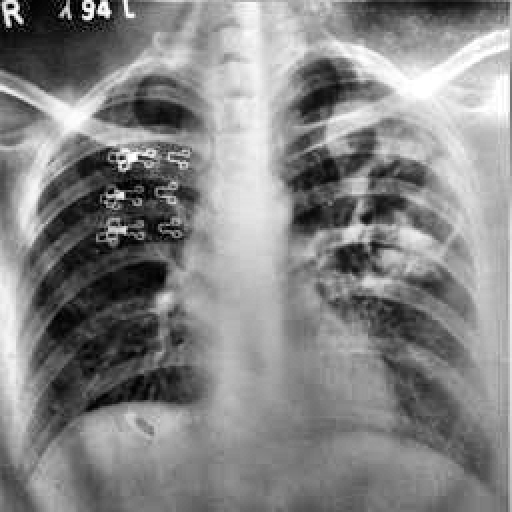
Finding: TUBERCULOSIS